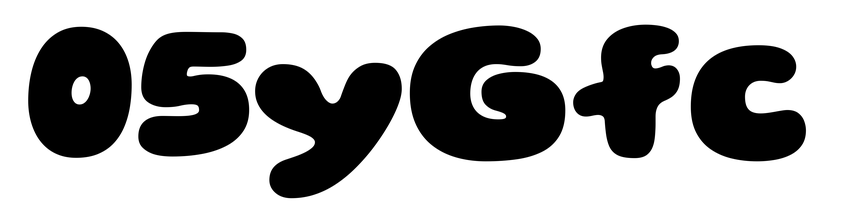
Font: Gluten_Black